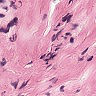
Metastatic tissue present: no